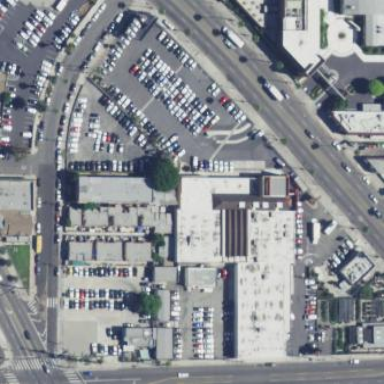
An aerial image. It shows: Commercial building.